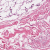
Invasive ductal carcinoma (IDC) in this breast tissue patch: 0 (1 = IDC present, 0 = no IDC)